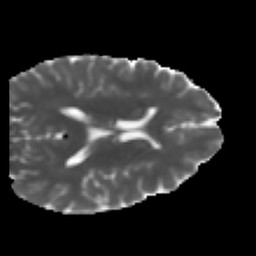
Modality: MD
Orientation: axial
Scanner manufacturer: ge
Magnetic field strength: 3 T
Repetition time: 7.98 s
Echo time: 0.0701 s